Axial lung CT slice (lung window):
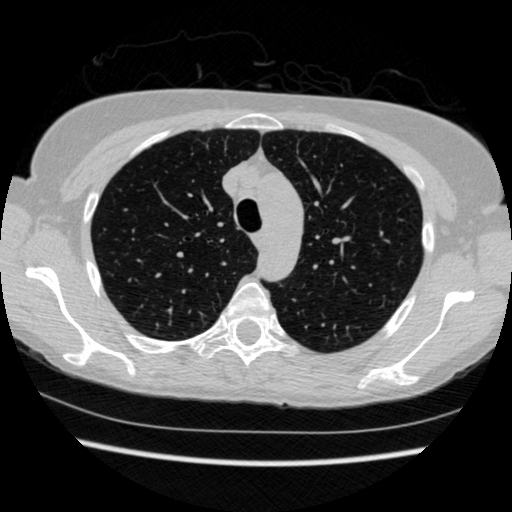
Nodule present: no